Question: how to add a clear button jquery autocomplete.
Adding an image what I actually need.
How to add that X button. It has to clear the autocomplete search text-box. This comes automatically in ie10+ but don't come in other browsers..
I am adding jQuery autocomple. no css is there..
'''
<input type="text" id="skin"/>
<script>
$('#skin').autocomplete({ source: abcd.php });
</script>
'''
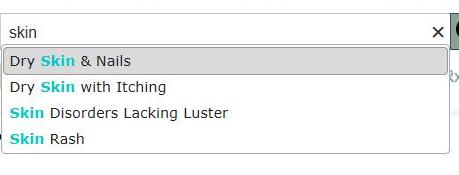
Answer: Insert an image inside input field using CSS, then make that image clickable and put this in your script:
'''
$("#cancel").click(function() {
$('#search').autocomplete('close');
});
'''
<URL>